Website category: university
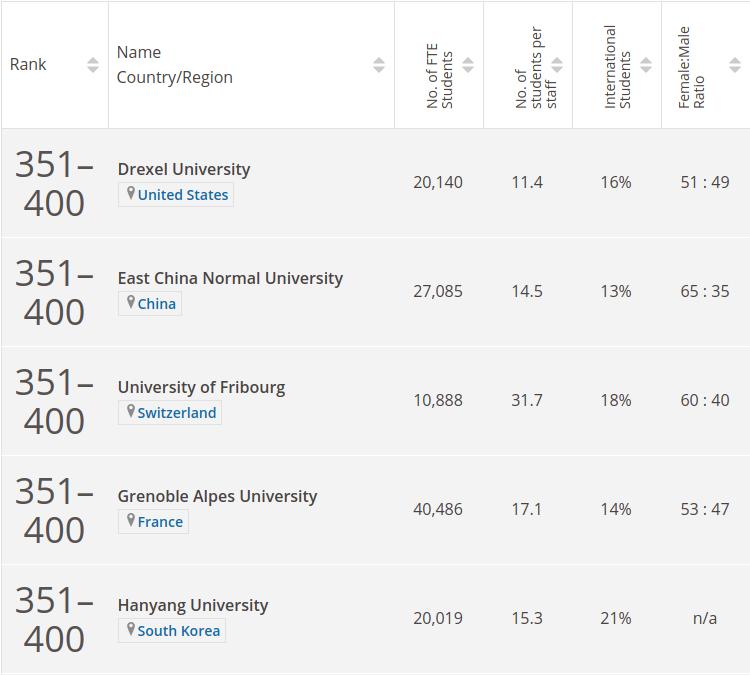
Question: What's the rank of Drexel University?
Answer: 351400

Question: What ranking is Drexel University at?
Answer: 351400

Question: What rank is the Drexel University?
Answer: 351400

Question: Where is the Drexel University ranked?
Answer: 351400

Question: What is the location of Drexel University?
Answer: United States

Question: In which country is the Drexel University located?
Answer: United States

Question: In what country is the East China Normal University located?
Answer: China

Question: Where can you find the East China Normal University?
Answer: China

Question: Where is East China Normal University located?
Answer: China

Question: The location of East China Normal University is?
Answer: China

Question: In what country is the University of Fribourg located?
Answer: Switzerland

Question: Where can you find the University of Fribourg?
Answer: Switzerland

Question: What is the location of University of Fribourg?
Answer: Switzerland

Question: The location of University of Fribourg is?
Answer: Switzerland

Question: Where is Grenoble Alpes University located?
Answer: France

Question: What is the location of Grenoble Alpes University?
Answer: France

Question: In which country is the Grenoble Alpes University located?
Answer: France

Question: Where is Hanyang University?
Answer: South Korea

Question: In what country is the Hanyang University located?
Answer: South Korea

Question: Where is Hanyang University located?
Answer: South Korea

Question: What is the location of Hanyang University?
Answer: South Korea

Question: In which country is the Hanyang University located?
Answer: South Korea

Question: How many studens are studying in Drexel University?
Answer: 20,140

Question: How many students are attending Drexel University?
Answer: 20,140

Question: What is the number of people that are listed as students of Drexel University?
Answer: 20,140

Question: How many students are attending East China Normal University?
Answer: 27,085

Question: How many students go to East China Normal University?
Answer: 27,085

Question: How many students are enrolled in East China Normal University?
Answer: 27,085

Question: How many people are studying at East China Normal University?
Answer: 27,085

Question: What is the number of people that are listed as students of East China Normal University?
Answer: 27,085

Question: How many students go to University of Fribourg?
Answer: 10,888

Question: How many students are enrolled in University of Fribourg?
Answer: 10,888

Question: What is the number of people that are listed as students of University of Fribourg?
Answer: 10,888

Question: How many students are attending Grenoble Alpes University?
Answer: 40,486

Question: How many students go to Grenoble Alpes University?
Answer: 40,486

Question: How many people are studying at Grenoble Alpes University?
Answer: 40,486

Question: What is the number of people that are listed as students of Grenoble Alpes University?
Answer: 40,486

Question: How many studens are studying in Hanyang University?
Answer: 20,019

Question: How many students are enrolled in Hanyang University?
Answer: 20,019

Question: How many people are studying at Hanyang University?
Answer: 20,019

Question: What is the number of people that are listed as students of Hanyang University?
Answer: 20,019

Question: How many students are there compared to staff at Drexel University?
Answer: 11.4

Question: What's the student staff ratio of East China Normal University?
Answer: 14.5

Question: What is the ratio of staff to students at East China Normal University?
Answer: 14.5

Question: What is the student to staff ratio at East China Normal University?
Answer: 14.5

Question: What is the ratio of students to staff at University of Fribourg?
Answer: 31.7

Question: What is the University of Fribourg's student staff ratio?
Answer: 31.7

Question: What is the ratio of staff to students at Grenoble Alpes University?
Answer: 17.1

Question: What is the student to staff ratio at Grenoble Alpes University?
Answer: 17.1

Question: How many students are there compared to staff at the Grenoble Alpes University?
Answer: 17.1

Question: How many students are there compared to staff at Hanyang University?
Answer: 15.3

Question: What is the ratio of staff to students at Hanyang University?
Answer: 15.3

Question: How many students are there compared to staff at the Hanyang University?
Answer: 15.3

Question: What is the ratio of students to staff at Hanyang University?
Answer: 15.3

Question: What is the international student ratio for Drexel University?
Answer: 16%

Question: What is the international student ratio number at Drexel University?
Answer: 16%

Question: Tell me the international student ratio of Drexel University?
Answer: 16%

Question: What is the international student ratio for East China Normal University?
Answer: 13%

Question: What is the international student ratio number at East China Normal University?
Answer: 13%

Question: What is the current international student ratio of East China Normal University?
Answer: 13%

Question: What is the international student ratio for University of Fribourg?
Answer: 18%

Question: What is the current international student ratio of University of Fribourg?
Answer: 18%

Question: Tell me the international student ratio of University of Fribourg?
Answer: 18%

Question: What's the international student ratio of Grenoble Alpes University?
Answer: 14%